Interaction volume radius: 5 \u00c5
Interaction volume height: 15 \u00c5
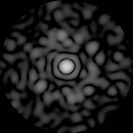
Disorder parameter: 0.837